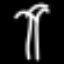
Label: palm tree